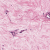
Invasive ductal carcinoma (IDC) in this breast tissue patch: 0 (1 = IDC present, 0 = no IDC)